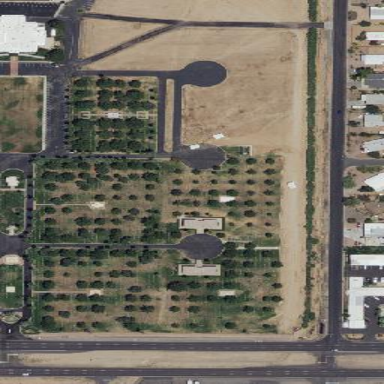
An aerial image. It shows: Sector within cemetery.